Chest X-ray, AP view. Patient: 53 years old, sex F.
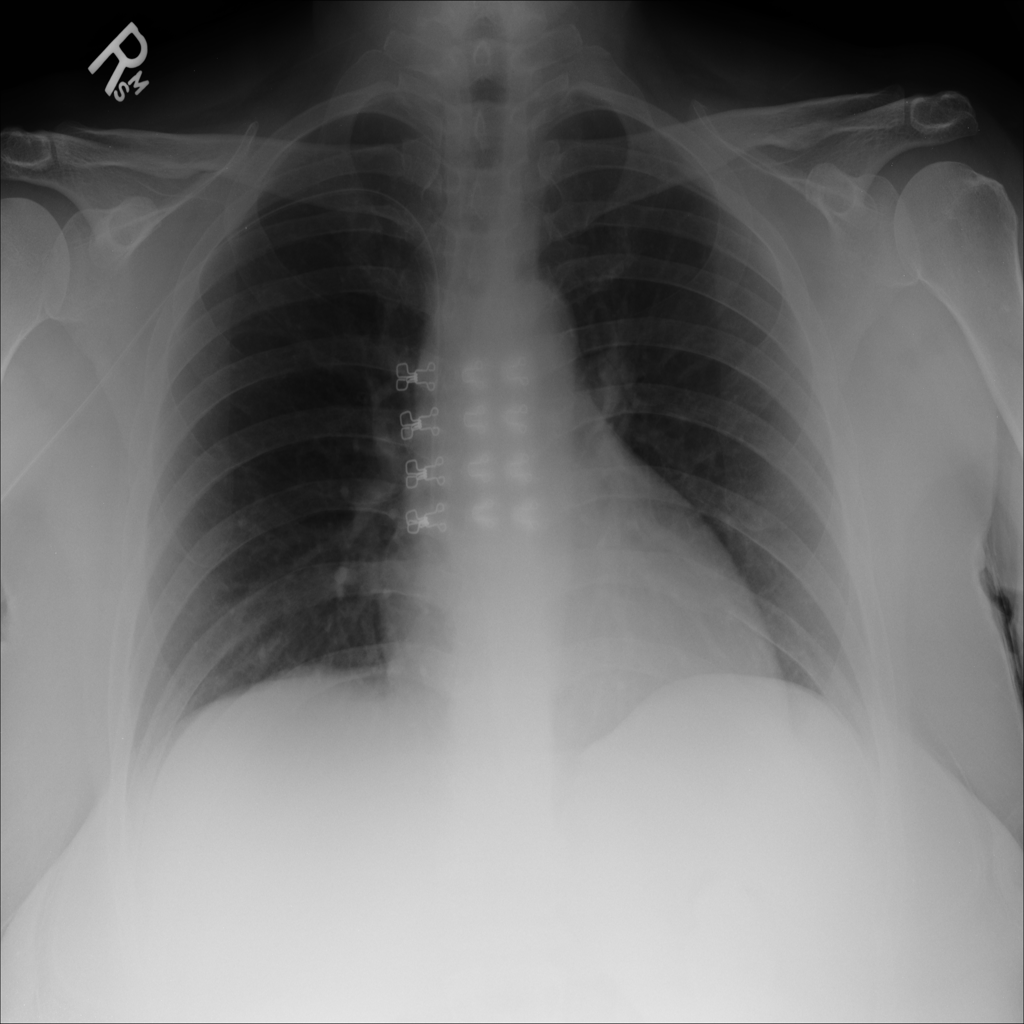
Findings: No Finding